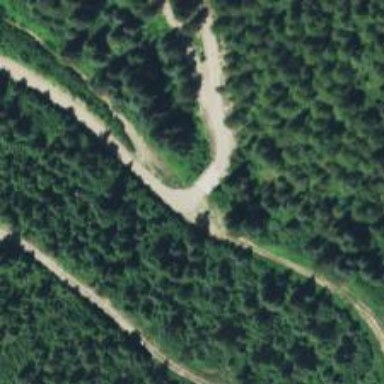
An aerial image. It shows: Track road with bridge designed for nordic skiing. The ski track is groomed for classic and skating styles.